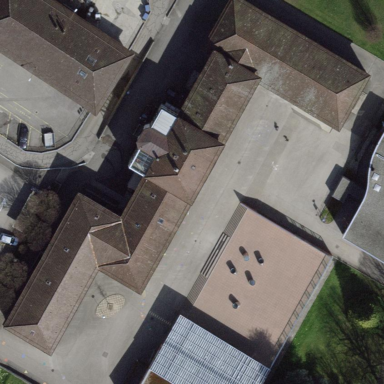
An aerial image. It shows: School building.